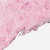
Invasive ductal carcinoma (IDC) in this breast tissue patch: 0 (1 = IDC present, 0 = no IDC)